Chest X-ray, AP view. Patient: 52 years old, sex M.
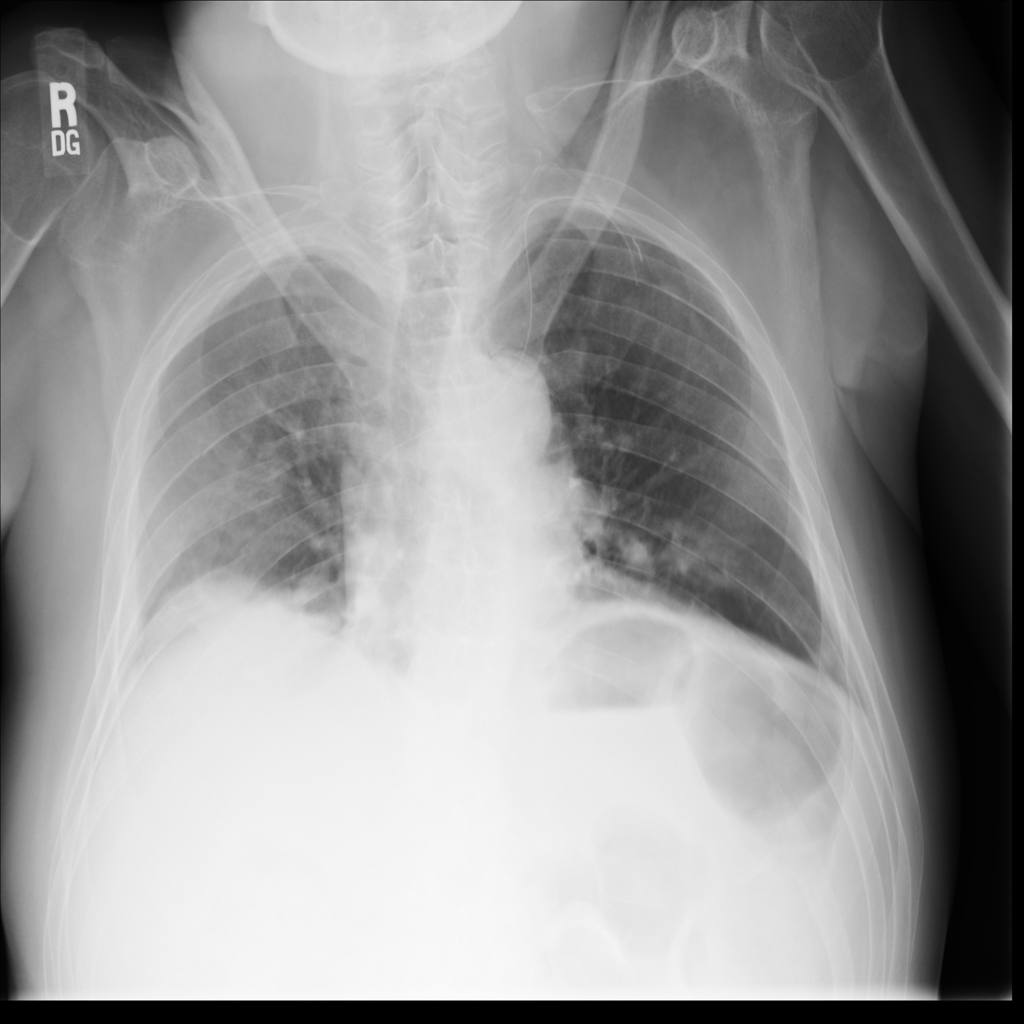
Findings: Atelectasis, Effusion, Infiltration, Pleural_Thickening